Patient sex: F
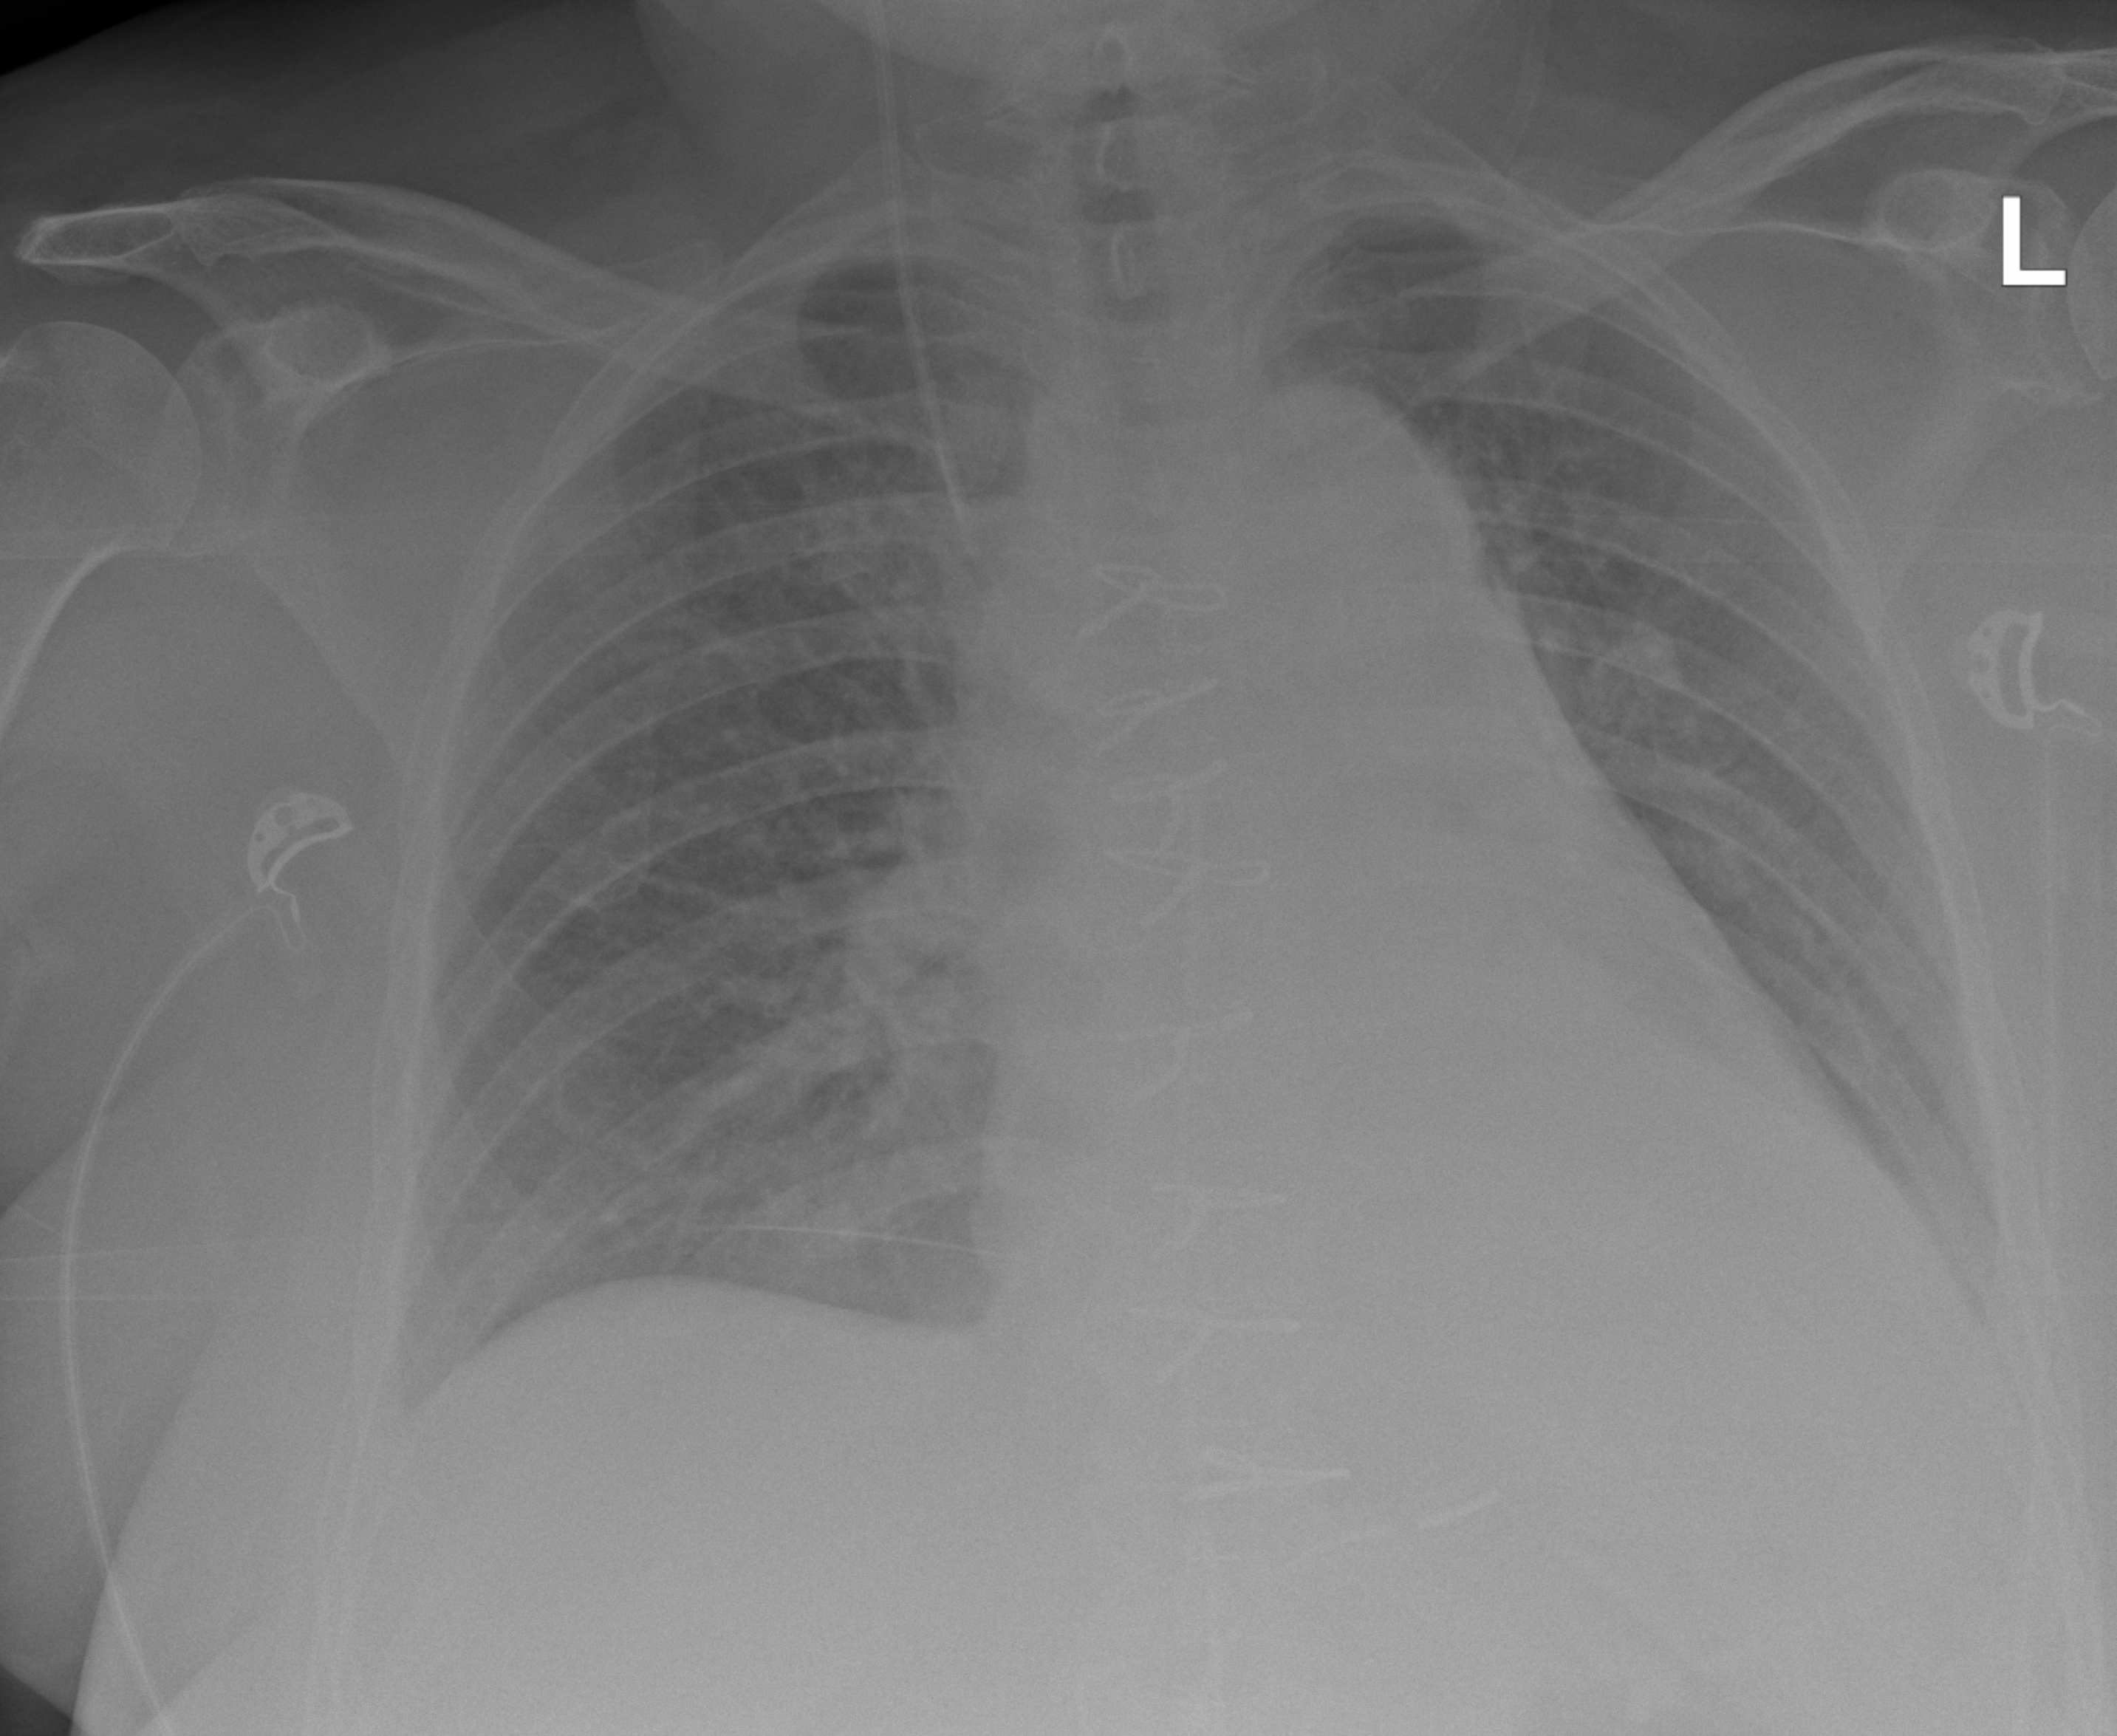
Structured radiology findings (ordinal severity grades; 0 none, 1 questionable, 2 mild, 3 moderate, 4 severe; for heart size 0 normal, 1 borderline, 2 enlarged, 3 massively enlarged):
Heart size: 2
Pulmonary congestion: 0
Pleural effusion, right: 0
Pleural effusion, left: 2
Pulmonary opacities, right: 0
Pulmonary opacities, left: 0
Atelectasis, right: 2
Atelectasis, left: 0